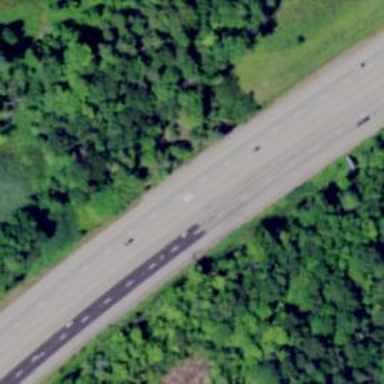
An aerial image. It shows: Asphalt motorway.